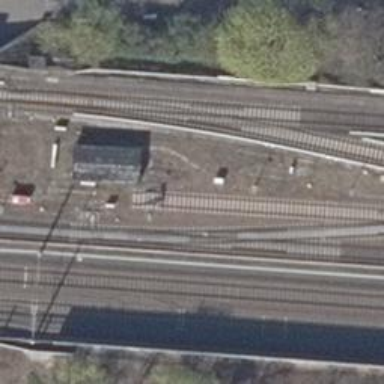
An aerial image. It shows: Railway signal.